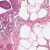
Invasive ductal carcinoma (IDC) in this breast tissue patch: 0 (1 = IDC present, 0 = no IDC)